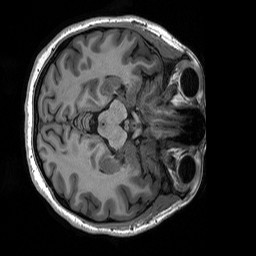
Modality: T1w
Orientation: axial
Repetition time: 8 s
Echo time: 0.066 s